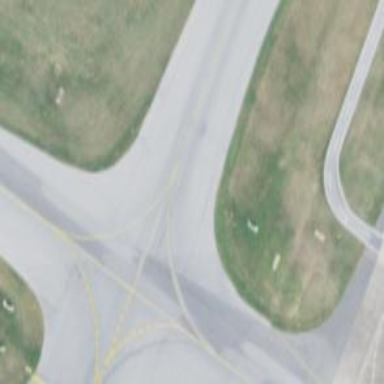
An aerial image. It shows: View of taxiway at the airport.